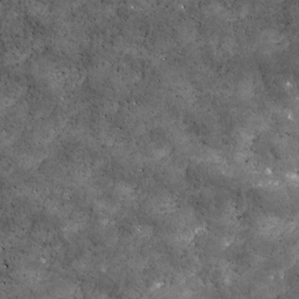
Label: non_frost